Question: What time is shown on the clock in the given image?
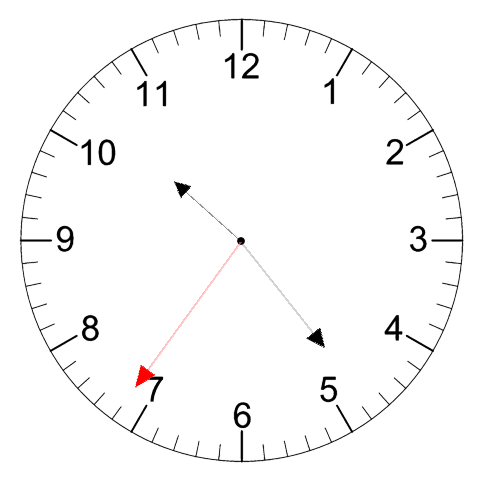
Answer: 10:23:36